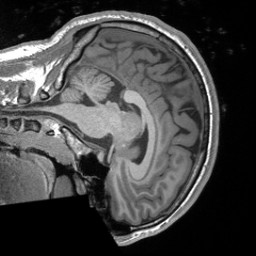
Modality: T1w
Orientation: sagittal